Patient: sex F, age 75
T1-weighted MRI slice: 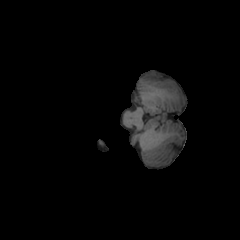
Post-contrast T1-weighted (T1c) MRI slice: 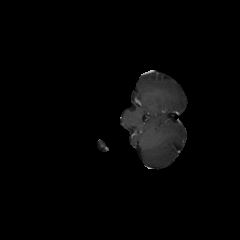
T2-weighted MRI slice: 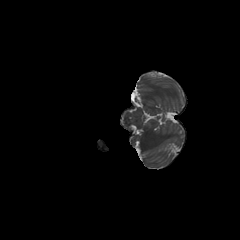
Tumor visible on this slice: no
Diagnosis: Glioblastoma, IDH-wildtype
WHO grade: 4